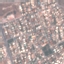
Label: Residential